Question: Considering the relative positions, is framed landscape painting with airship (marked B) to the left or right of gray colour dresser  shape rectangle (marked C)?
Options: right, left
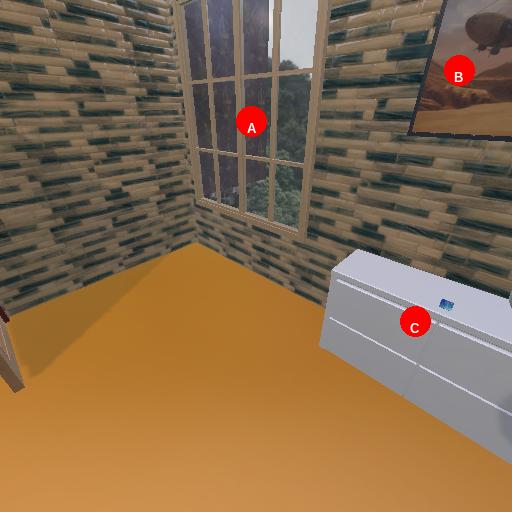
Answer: right